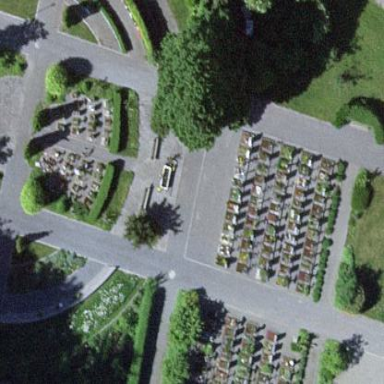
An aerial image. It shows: Graveyard.